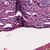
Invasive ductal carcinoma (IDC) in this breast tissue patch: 1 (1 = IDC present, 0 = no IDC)